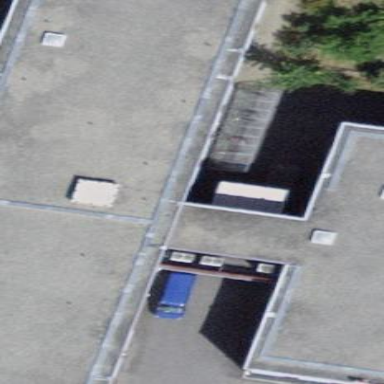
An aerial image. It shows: Community centre building.